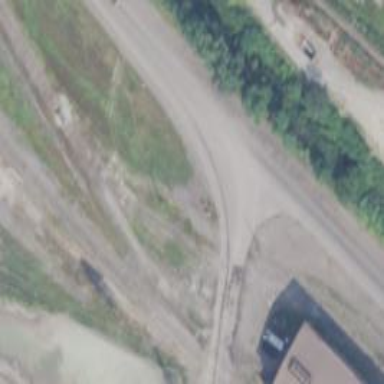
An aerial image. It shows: Railway siding for service.